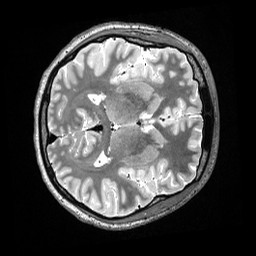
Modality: T2w
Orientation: axial
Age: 29
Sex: female
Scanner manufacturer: siemens
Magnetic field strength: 3 T
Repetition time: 3.2 s
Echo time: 0.563 s